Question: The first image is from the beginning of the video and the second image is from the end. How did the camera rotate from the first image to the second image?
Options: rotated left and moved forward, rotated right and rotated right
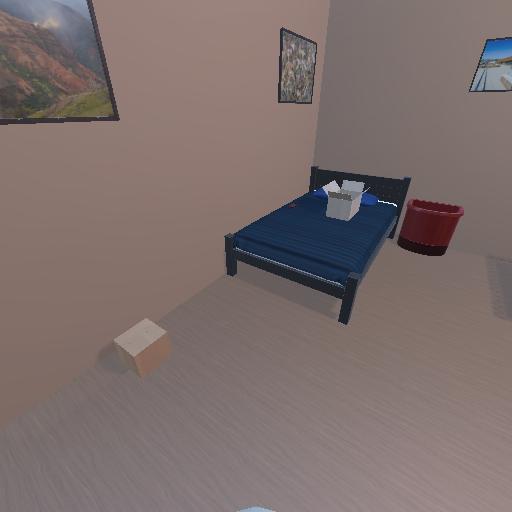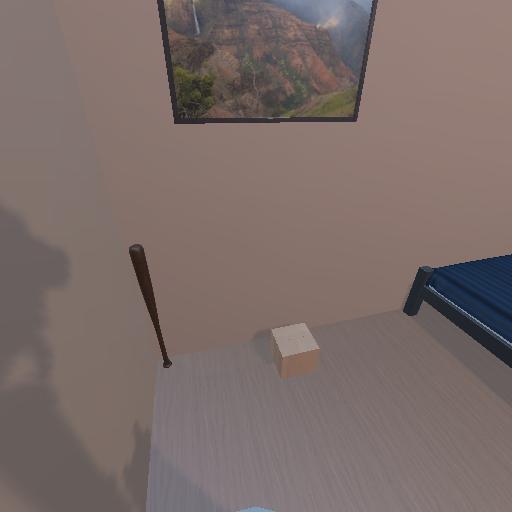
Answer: rotated left and moved forward